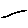
Label: line